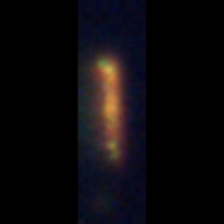
Taxon: Pennate
Group: Diatoms